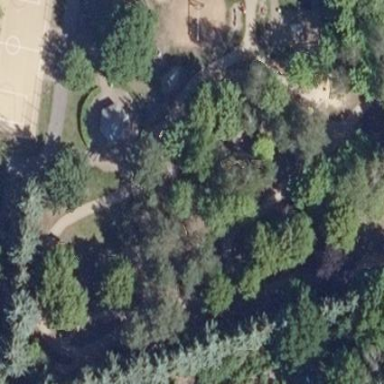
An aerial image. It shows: Playground area for leisure land.